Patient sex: M
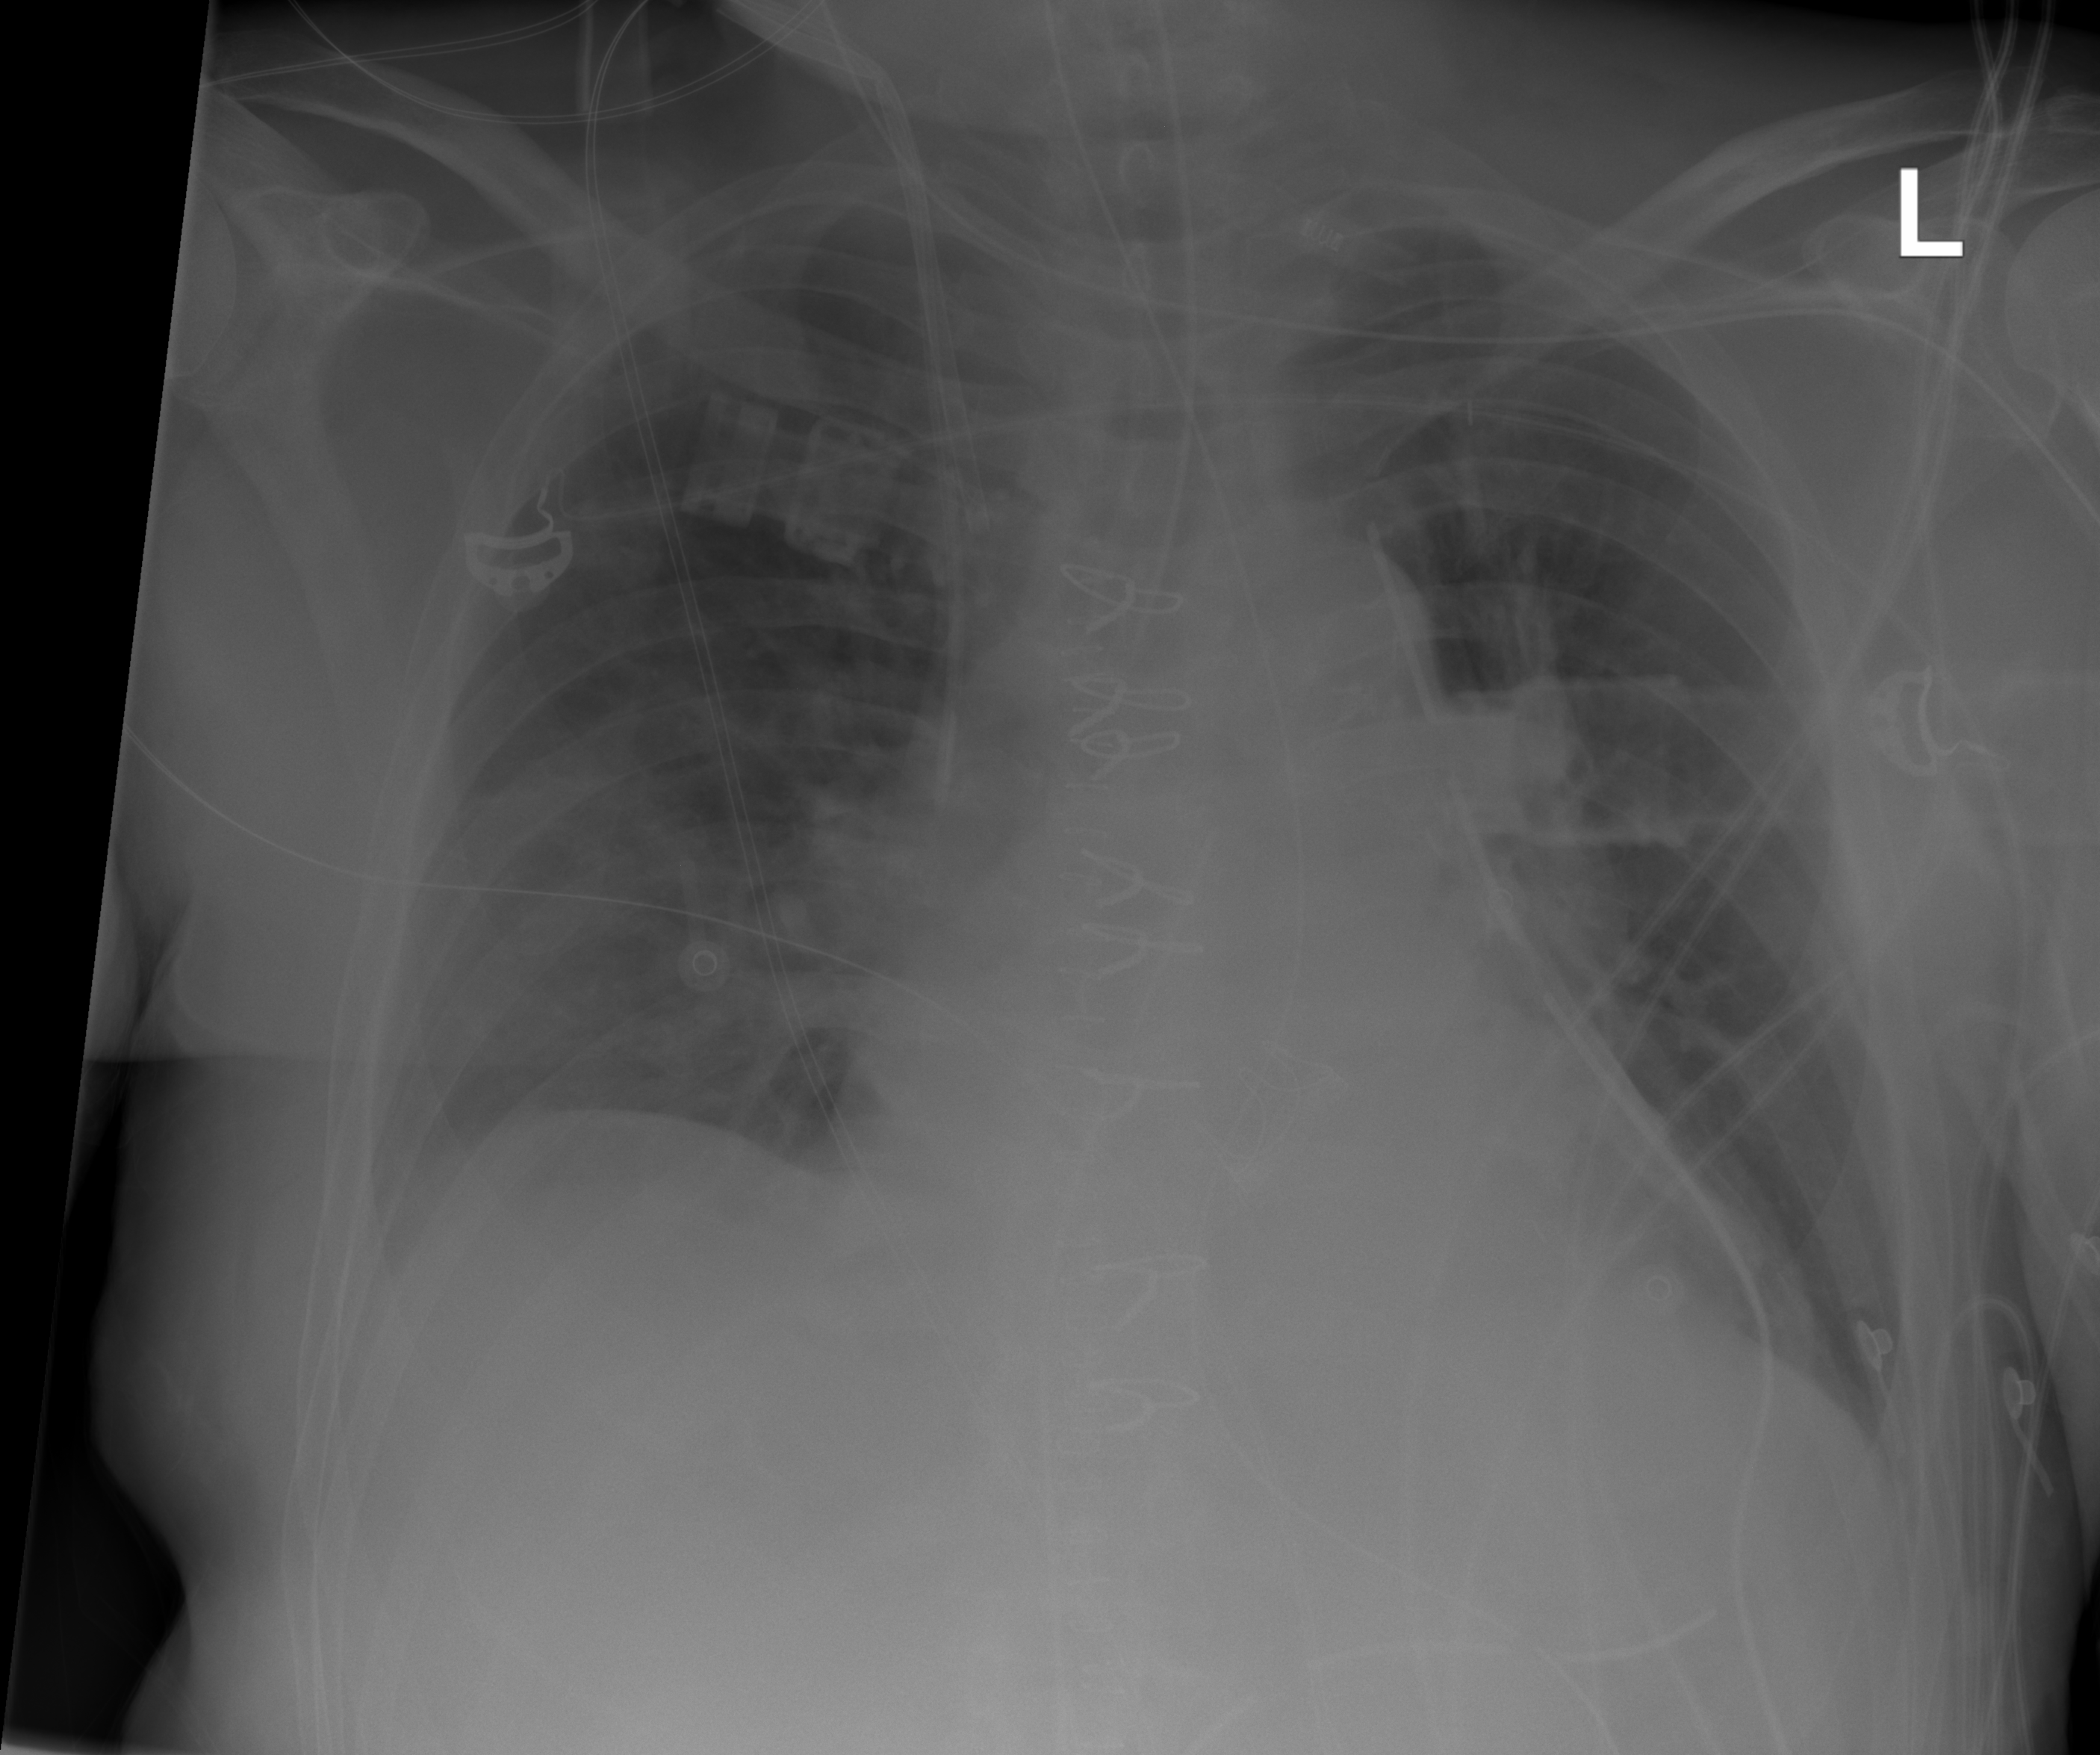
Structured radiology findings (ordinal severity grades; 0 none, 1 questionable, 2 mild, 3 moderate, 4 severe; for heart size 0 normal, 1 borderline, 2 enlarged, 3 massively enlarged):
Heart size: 1
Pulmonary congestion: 2
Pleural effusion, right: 0
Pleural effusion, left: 0
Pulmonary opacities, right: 0
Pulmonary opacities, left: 0
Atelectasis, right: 2
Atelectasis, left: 2